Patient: sex M, age 26
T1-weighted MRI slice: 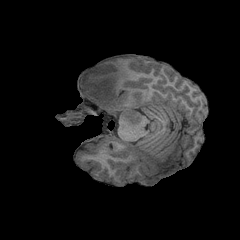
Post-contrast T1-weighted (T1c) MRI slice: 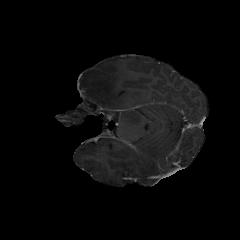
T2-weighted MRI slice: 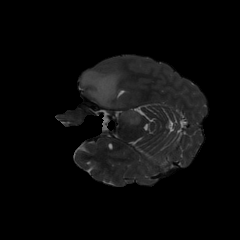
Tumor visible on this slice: yes
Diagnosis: Astrocytoma, IDH-mutant
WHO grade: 3